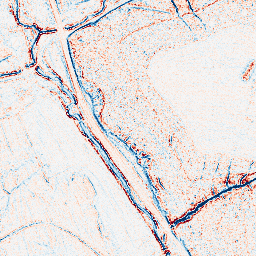
Category: edge_preserving
Decomposition family: bilateral
Decomposition parameters: d: 5
sigma_color: 75
sigma_space: 100
Upsampling method: sinc_hamming
Upsampling parameters: scale: 4
kernel_size: 8
Upsampling scale: 4